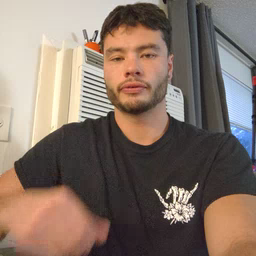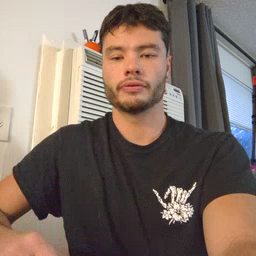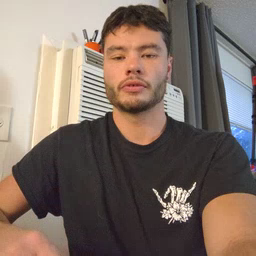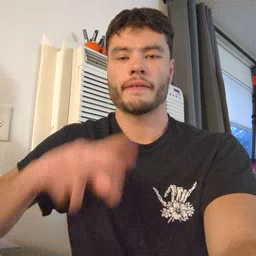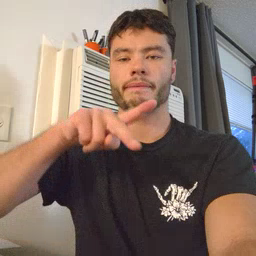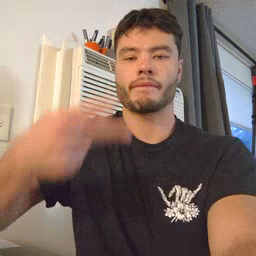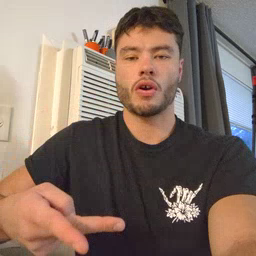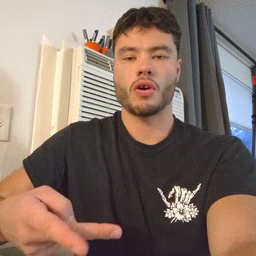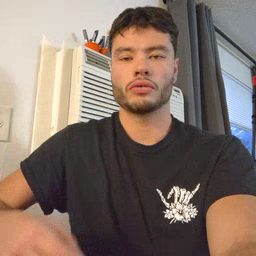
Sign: fall